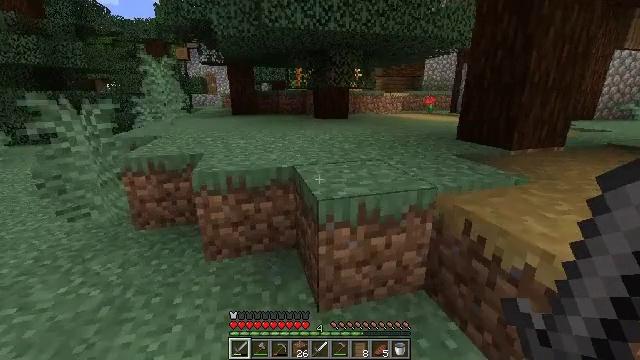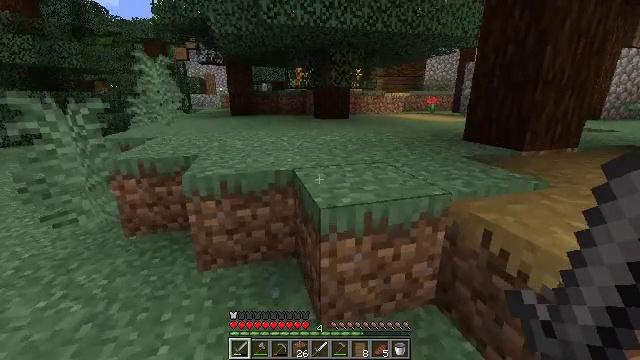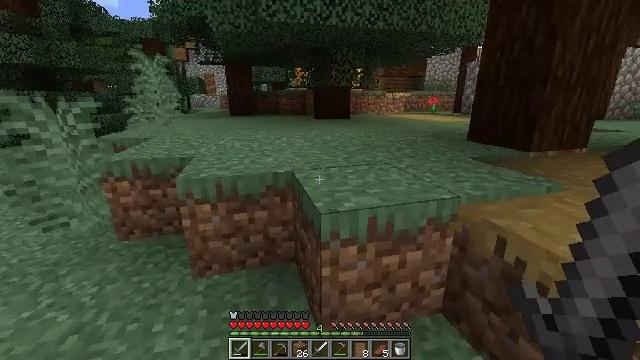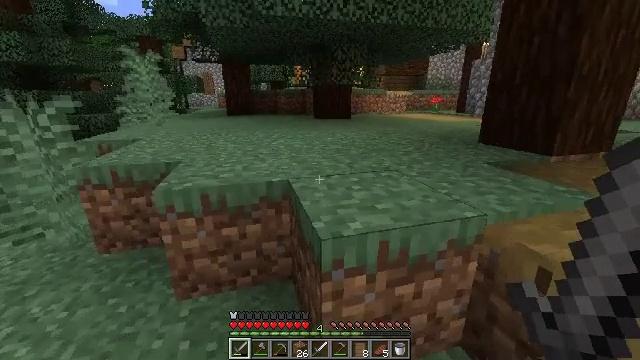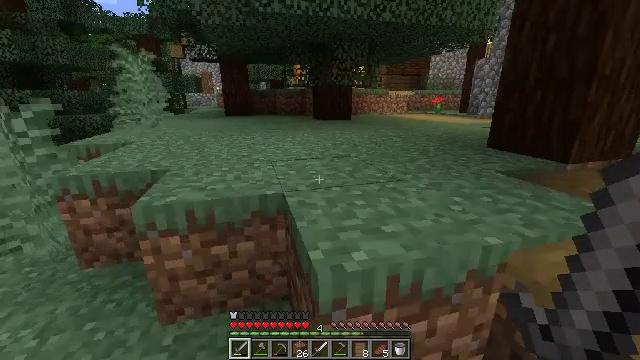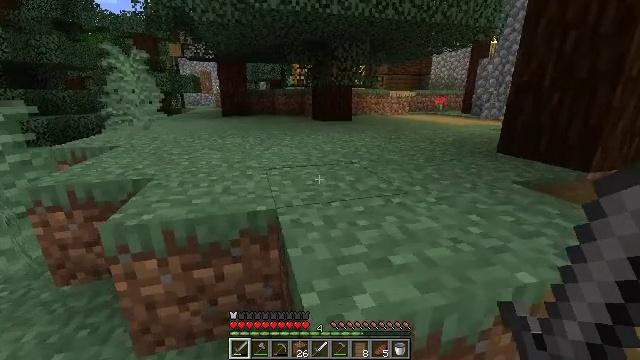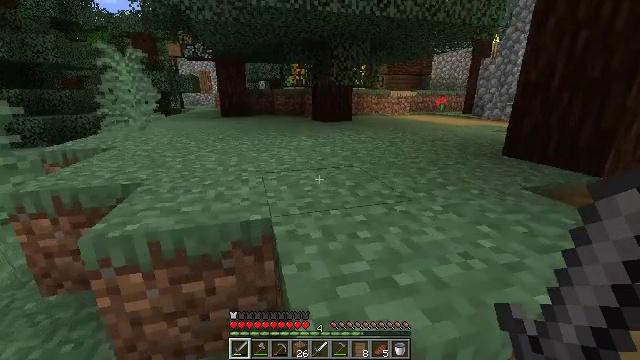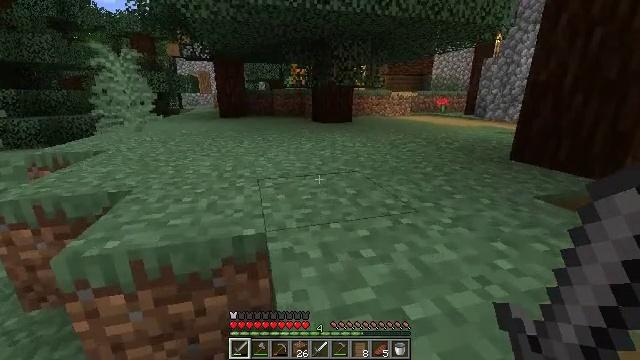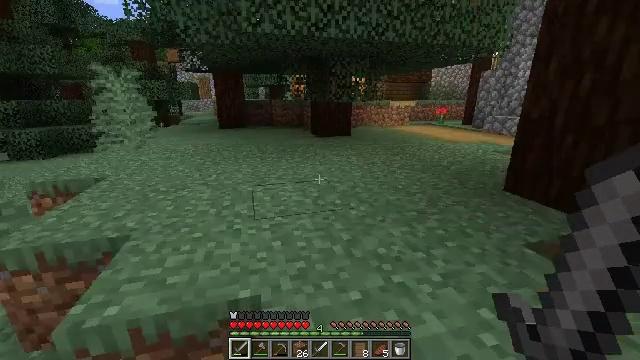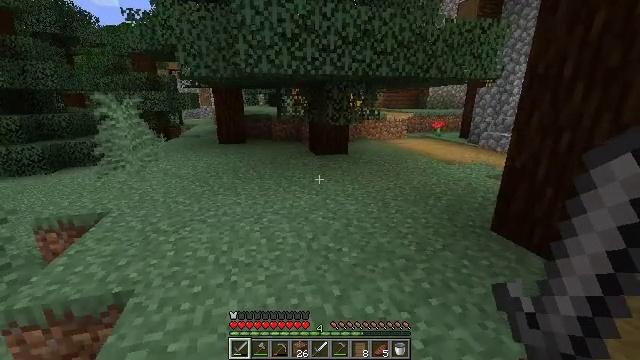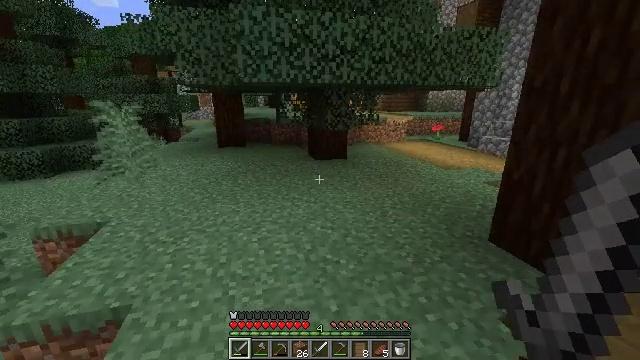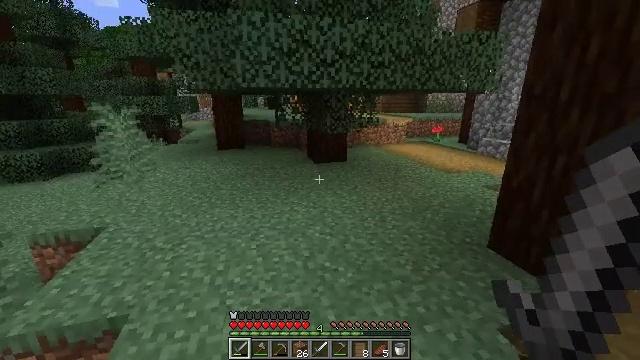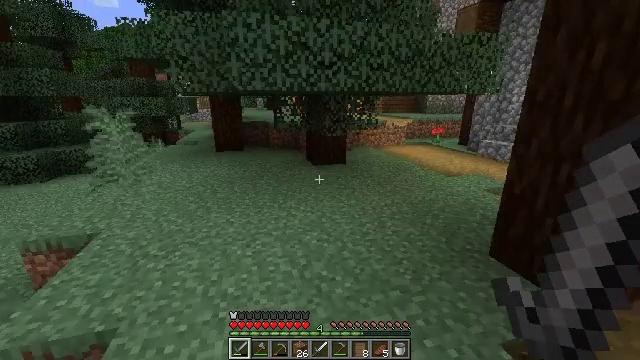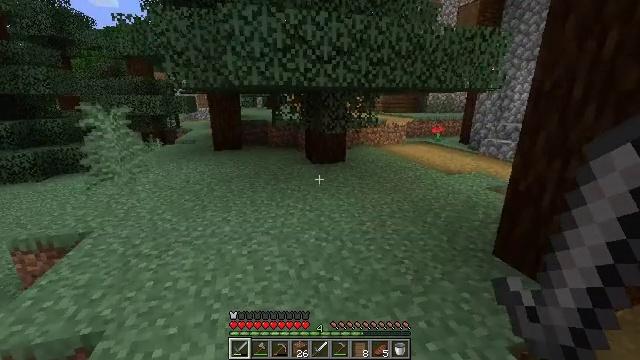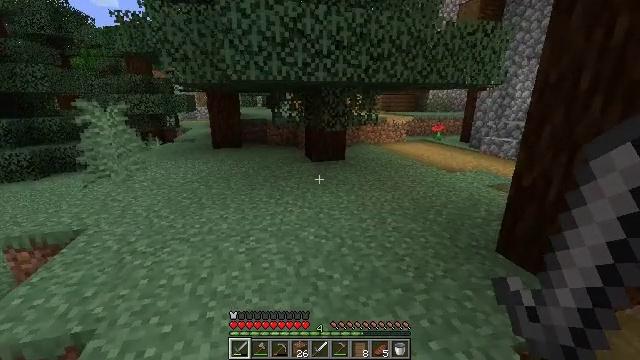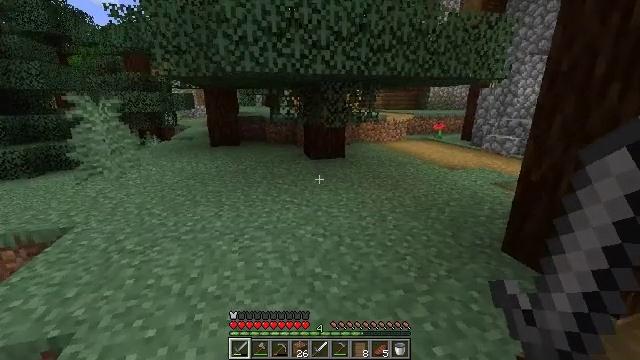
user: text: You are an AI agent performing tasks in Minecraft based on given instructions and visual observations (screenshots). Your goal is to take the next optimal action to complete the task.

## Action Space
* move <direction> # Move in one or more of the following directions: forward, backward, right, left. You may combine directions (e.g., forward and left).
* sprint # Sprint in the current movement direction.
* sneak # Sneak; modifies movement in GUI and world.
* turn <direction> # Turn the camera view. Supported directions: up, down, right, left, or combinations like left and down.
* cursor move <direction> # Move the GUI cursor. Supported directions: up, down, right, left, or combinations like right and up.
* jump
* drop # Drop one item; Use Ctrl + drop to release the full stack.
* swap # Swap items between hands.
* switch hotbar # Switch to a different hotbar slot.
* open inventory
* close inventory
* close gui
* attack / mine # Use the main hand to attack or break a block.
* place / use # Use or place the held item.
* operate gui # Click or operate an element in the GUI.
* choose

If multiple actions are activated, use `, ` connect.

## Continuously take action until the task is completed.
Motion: motion action
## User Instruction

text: Reclaim the spruce door from a structure.
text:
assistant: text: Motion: move forward
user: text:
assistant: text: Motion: move forward
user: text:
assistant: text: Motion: move forward
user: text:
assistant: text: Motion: move forward
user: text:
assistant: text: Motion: move forward
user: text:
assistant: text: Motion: move forward
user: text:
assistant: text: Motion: move forward, jump
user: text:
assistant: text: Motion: move forward, jump
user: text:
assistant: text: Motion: move forward, jump
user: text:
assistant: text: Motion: move forward, jump
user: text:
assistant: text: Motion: move forward
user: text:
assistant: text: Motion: move forward
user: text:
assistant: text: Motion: move forward
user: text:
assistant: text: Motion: move forward
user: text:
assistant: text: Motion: move forward
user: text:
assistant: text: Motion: move forward
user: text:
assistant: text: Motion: move forward
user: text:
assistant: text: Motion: move forward
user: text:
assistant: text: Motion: move forward
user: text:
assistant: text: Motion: move forward
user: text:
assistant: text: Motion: move forward
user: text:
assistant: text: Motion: move forward
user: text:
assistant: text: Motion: move forward and move left
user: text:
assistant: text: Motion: move forward and move left
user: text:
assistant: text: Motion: move forward and move left
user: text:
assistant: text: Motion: move forward and move left
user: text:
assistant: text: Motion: move forward and move left, turn left
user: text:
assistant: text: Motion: move forward and move left, turn left and up
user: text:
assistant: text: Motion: move forward and move left
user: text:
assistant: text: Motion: move forward and move left